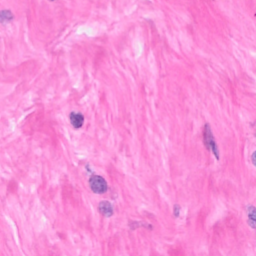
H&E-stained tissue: Breast